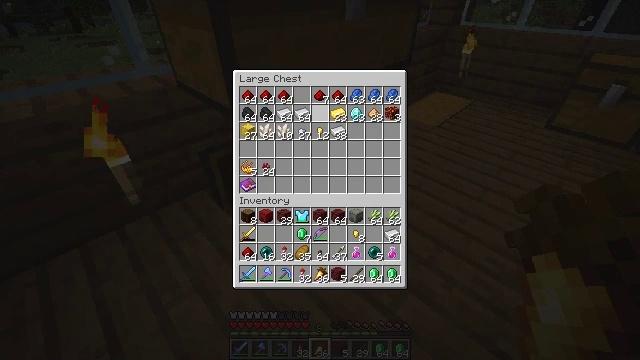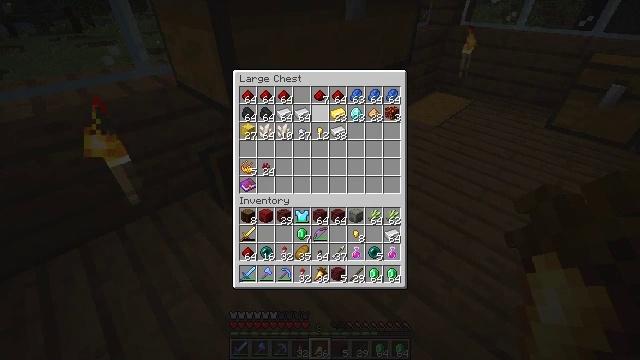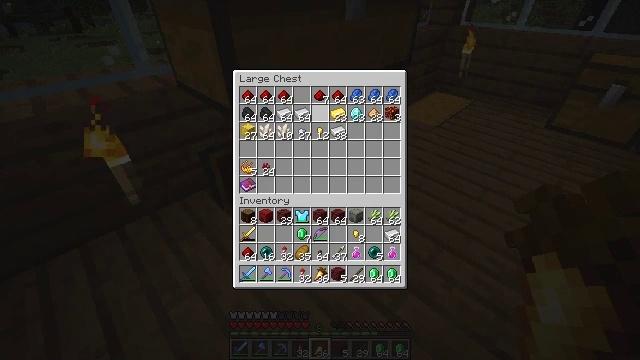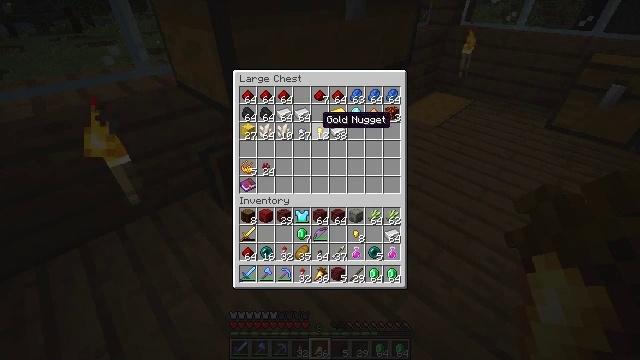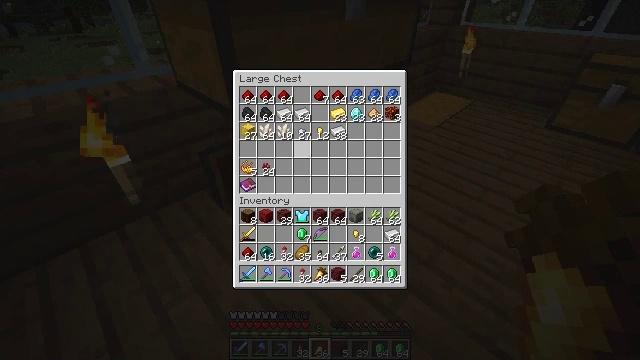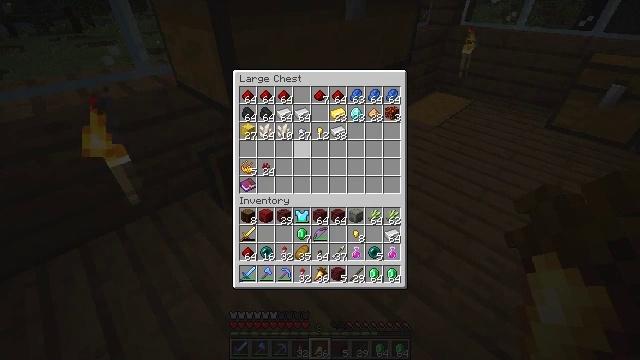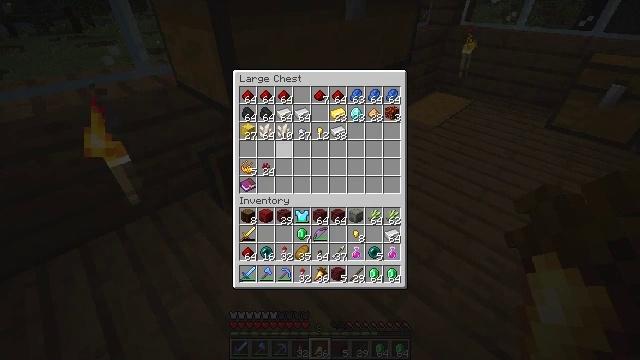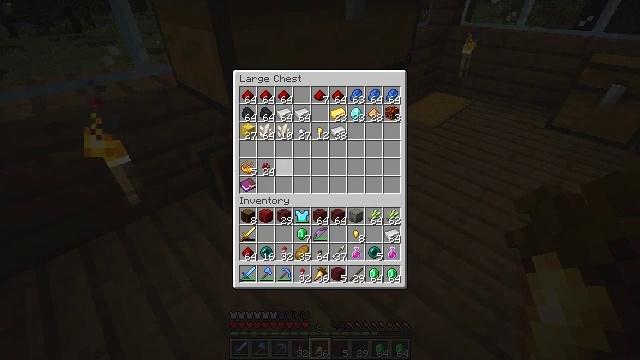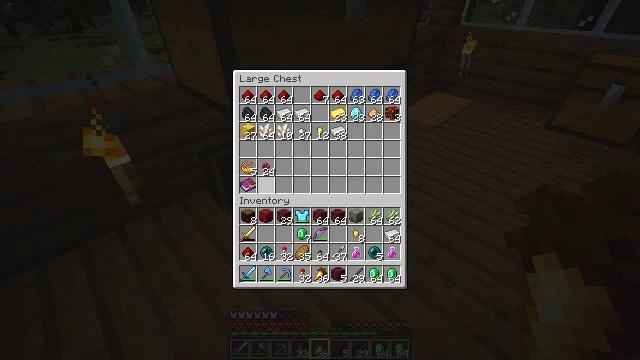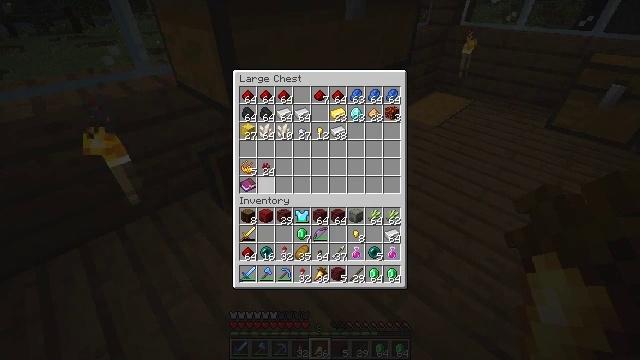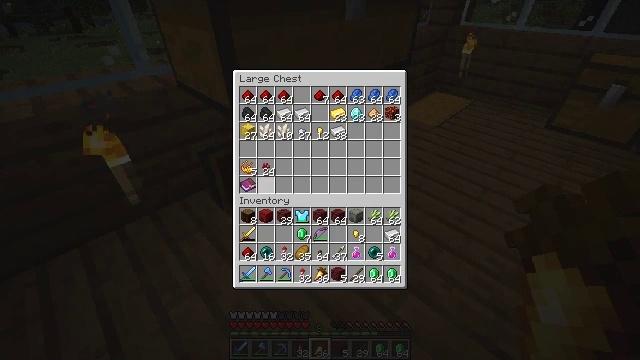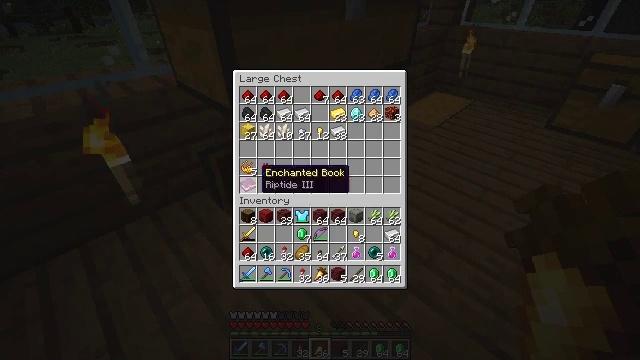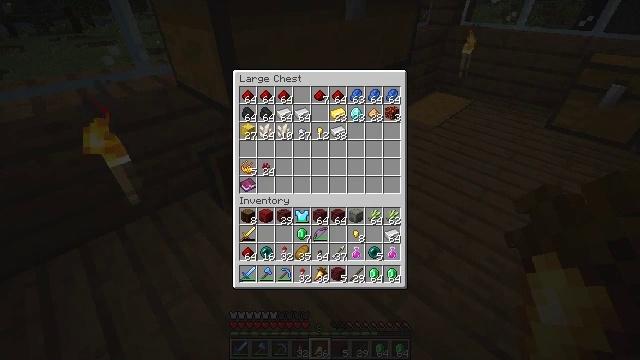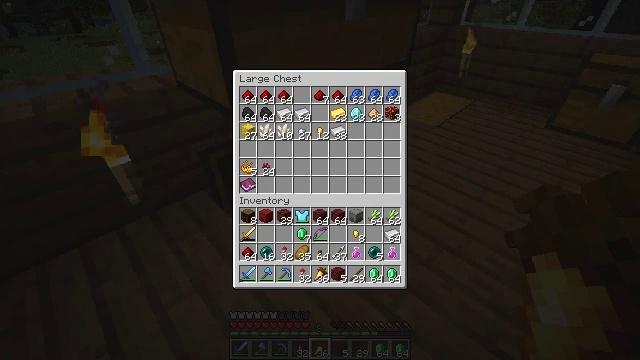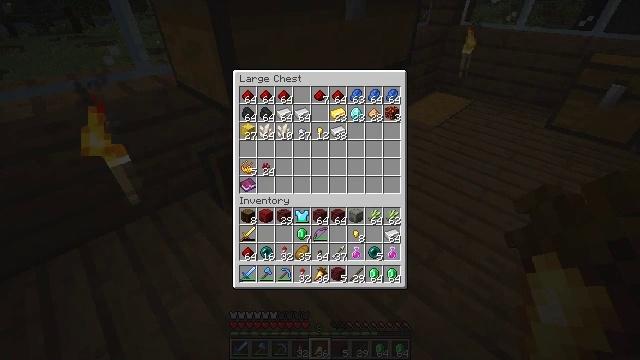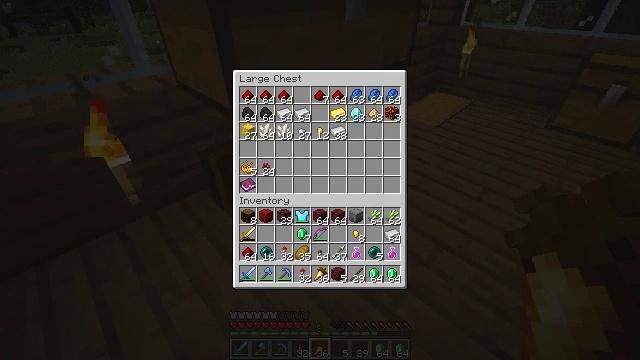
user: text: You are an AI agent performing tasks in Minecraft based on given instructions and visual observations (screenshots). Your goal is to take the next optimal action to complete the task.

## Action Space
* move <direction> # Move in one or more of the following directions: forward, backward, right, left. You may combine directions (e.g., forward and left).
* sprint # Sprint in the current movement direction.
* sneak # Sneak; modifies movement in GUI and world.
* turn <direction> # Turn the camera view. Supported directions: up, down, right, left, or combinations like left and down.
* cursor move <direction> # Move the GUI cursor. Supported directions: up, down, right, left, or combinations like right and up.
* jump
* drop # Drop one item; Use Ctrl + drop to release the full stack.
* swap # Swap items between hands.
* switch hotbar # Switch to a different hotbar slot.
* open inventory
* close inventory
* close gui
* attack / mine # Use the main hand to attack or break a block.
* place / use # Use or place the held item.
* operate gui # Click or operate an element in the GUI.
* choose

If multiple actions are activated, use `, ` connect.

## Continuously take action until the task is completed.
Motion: motion action
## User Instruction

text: Drop a spruce button.
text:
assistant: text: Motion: no_op
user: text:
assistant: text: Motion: cursor move left
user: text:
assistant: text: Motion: cursor move down
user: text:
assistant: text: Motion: cursor move left and down
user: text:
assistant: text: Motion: no_op
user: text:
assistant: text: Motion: cursor move left and down
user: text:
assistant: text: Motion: cursor move left and down
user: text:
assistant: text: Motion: cursor move down
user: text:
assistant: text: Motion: no_op
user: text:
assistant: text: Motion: no_op
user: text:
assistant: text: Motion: cursor move left
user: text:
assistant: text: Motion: cursor move left
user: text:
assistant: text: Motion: no_op
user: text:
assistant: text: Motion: no_op
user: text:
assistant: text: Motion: cursor move right
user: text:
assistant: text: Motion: no_op
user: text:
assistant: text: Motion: no_op
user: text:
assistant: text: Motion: no_op
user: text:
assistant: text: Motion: no_op
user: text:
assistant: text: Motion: no_op
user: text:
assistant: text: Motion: no_op
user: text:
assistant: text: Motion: no_op
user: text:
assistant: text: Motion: no_op
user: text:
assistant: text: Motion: no_op
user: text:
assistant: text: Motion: no_op
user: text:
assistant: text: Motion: no_op
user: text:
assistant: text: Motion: no_op
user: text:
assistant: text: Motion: no_op
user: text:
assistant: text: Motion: no_op
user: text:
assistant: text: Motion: no_op